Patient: sex M, age 37
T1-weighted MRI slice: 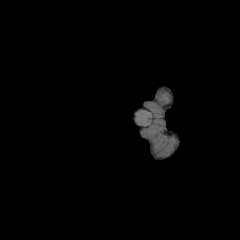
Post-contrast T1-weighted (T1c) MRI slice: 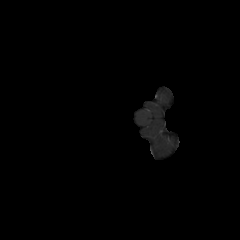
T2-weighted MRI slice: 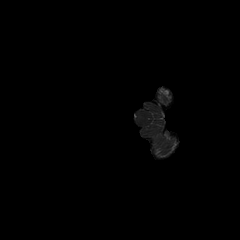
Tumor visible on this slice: no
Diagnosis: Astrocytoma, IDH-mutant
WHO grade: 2